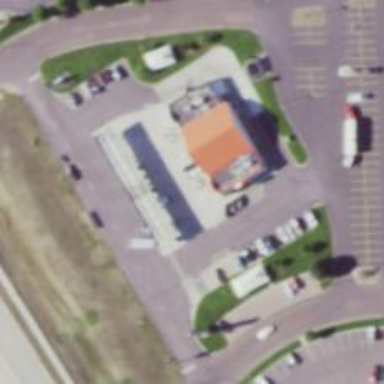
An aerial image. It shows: Convenience shop.